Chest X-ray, AP view. Patient: 65 years old, sex F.
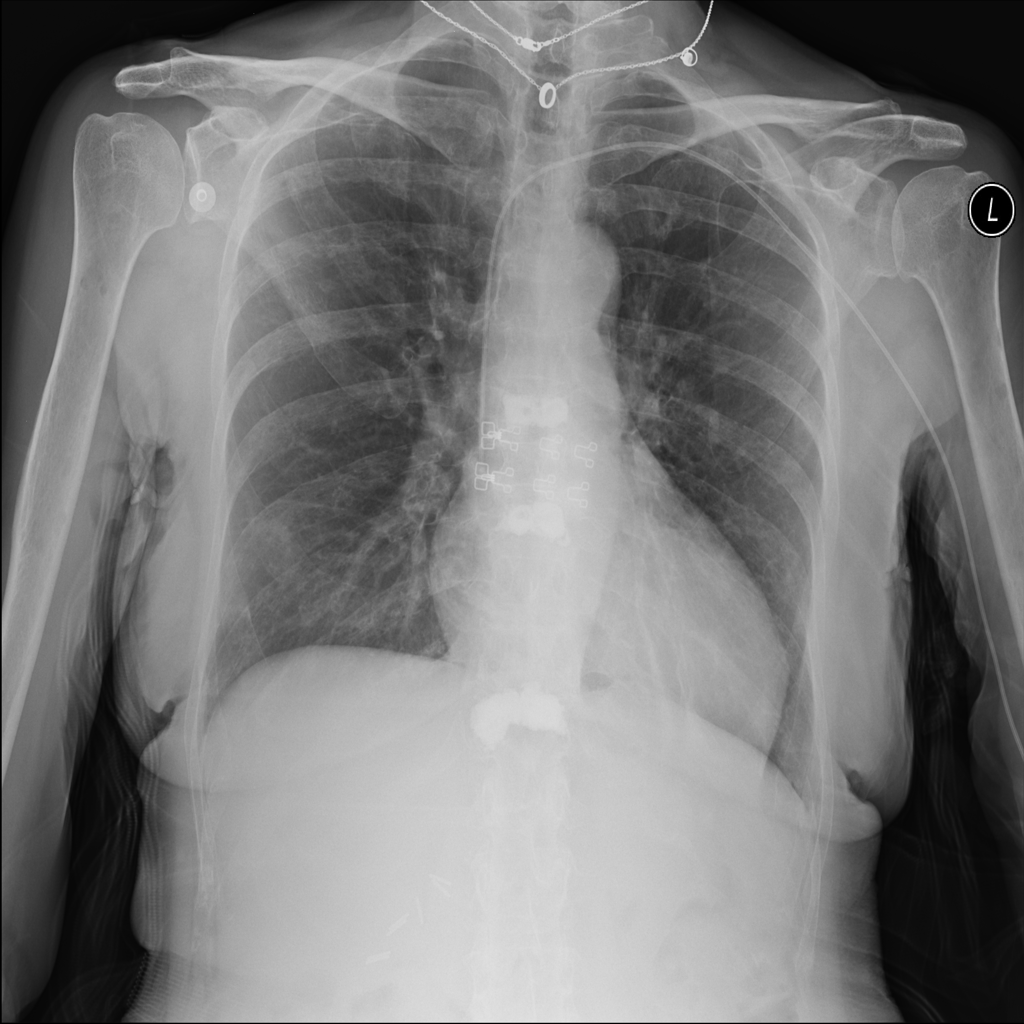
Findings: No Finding